Question: I'm hoping someone with Javascript experience can help me out with these tabs.
Basically, I'm trying to create a tabs that will function in a manner similar to the layout shown in this screen shot. Where the heading is tab #1 followed by a horizontal line and several other tabs...

The issue I'm having is in making the Heading tag work as a tab.
I've created a jsFiddle here: <URL>
If this is possible I'd really appreciate some insight. Thanks!
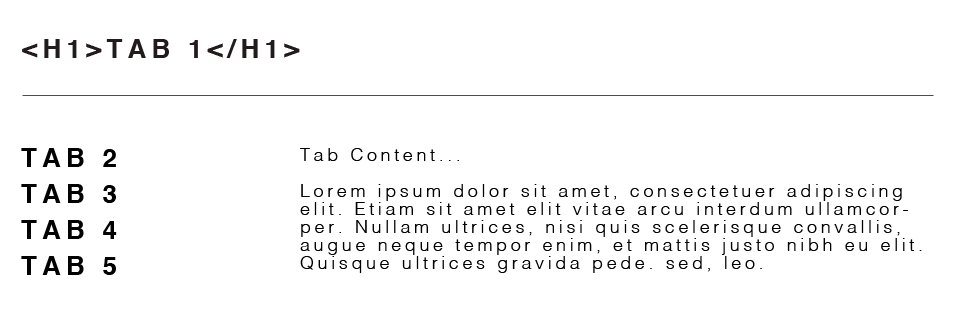
Answer: Take a look at this. I noticed a few problems that you had. Also, it is good to at least post your html and javascript in your question. You will get more/faster answers if you don't make people click through to a fiddle. This way they can get an idea of the problem quickly.
<URL>
In your html you use single quotes to enclose your id tags. This is invalid syntax. Use double quotes.
In your jQuery selector you use '$('li', '#id')' is incorrect. This says 'for all list items AND all containers with this id' do the following. You want '$('#id li')' which says 'for all list items in this container' do the following.
Also, not sure if you want title changing, but I did that also.
'''
selectTab("tab1");
$("#other-tabs li").click(function() {
selectTab($(this).attr('id'));
});
function selectTab(id) {
$("#other-tabs li").show();
$("#tab-content li").hide();
$("#" + id + "content").show();
$('h1').html($('#' + id).html());
$('#' + id).hide();
}
'''